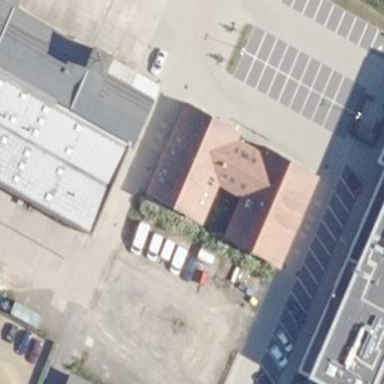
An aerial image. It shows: Fire station.